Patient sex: M
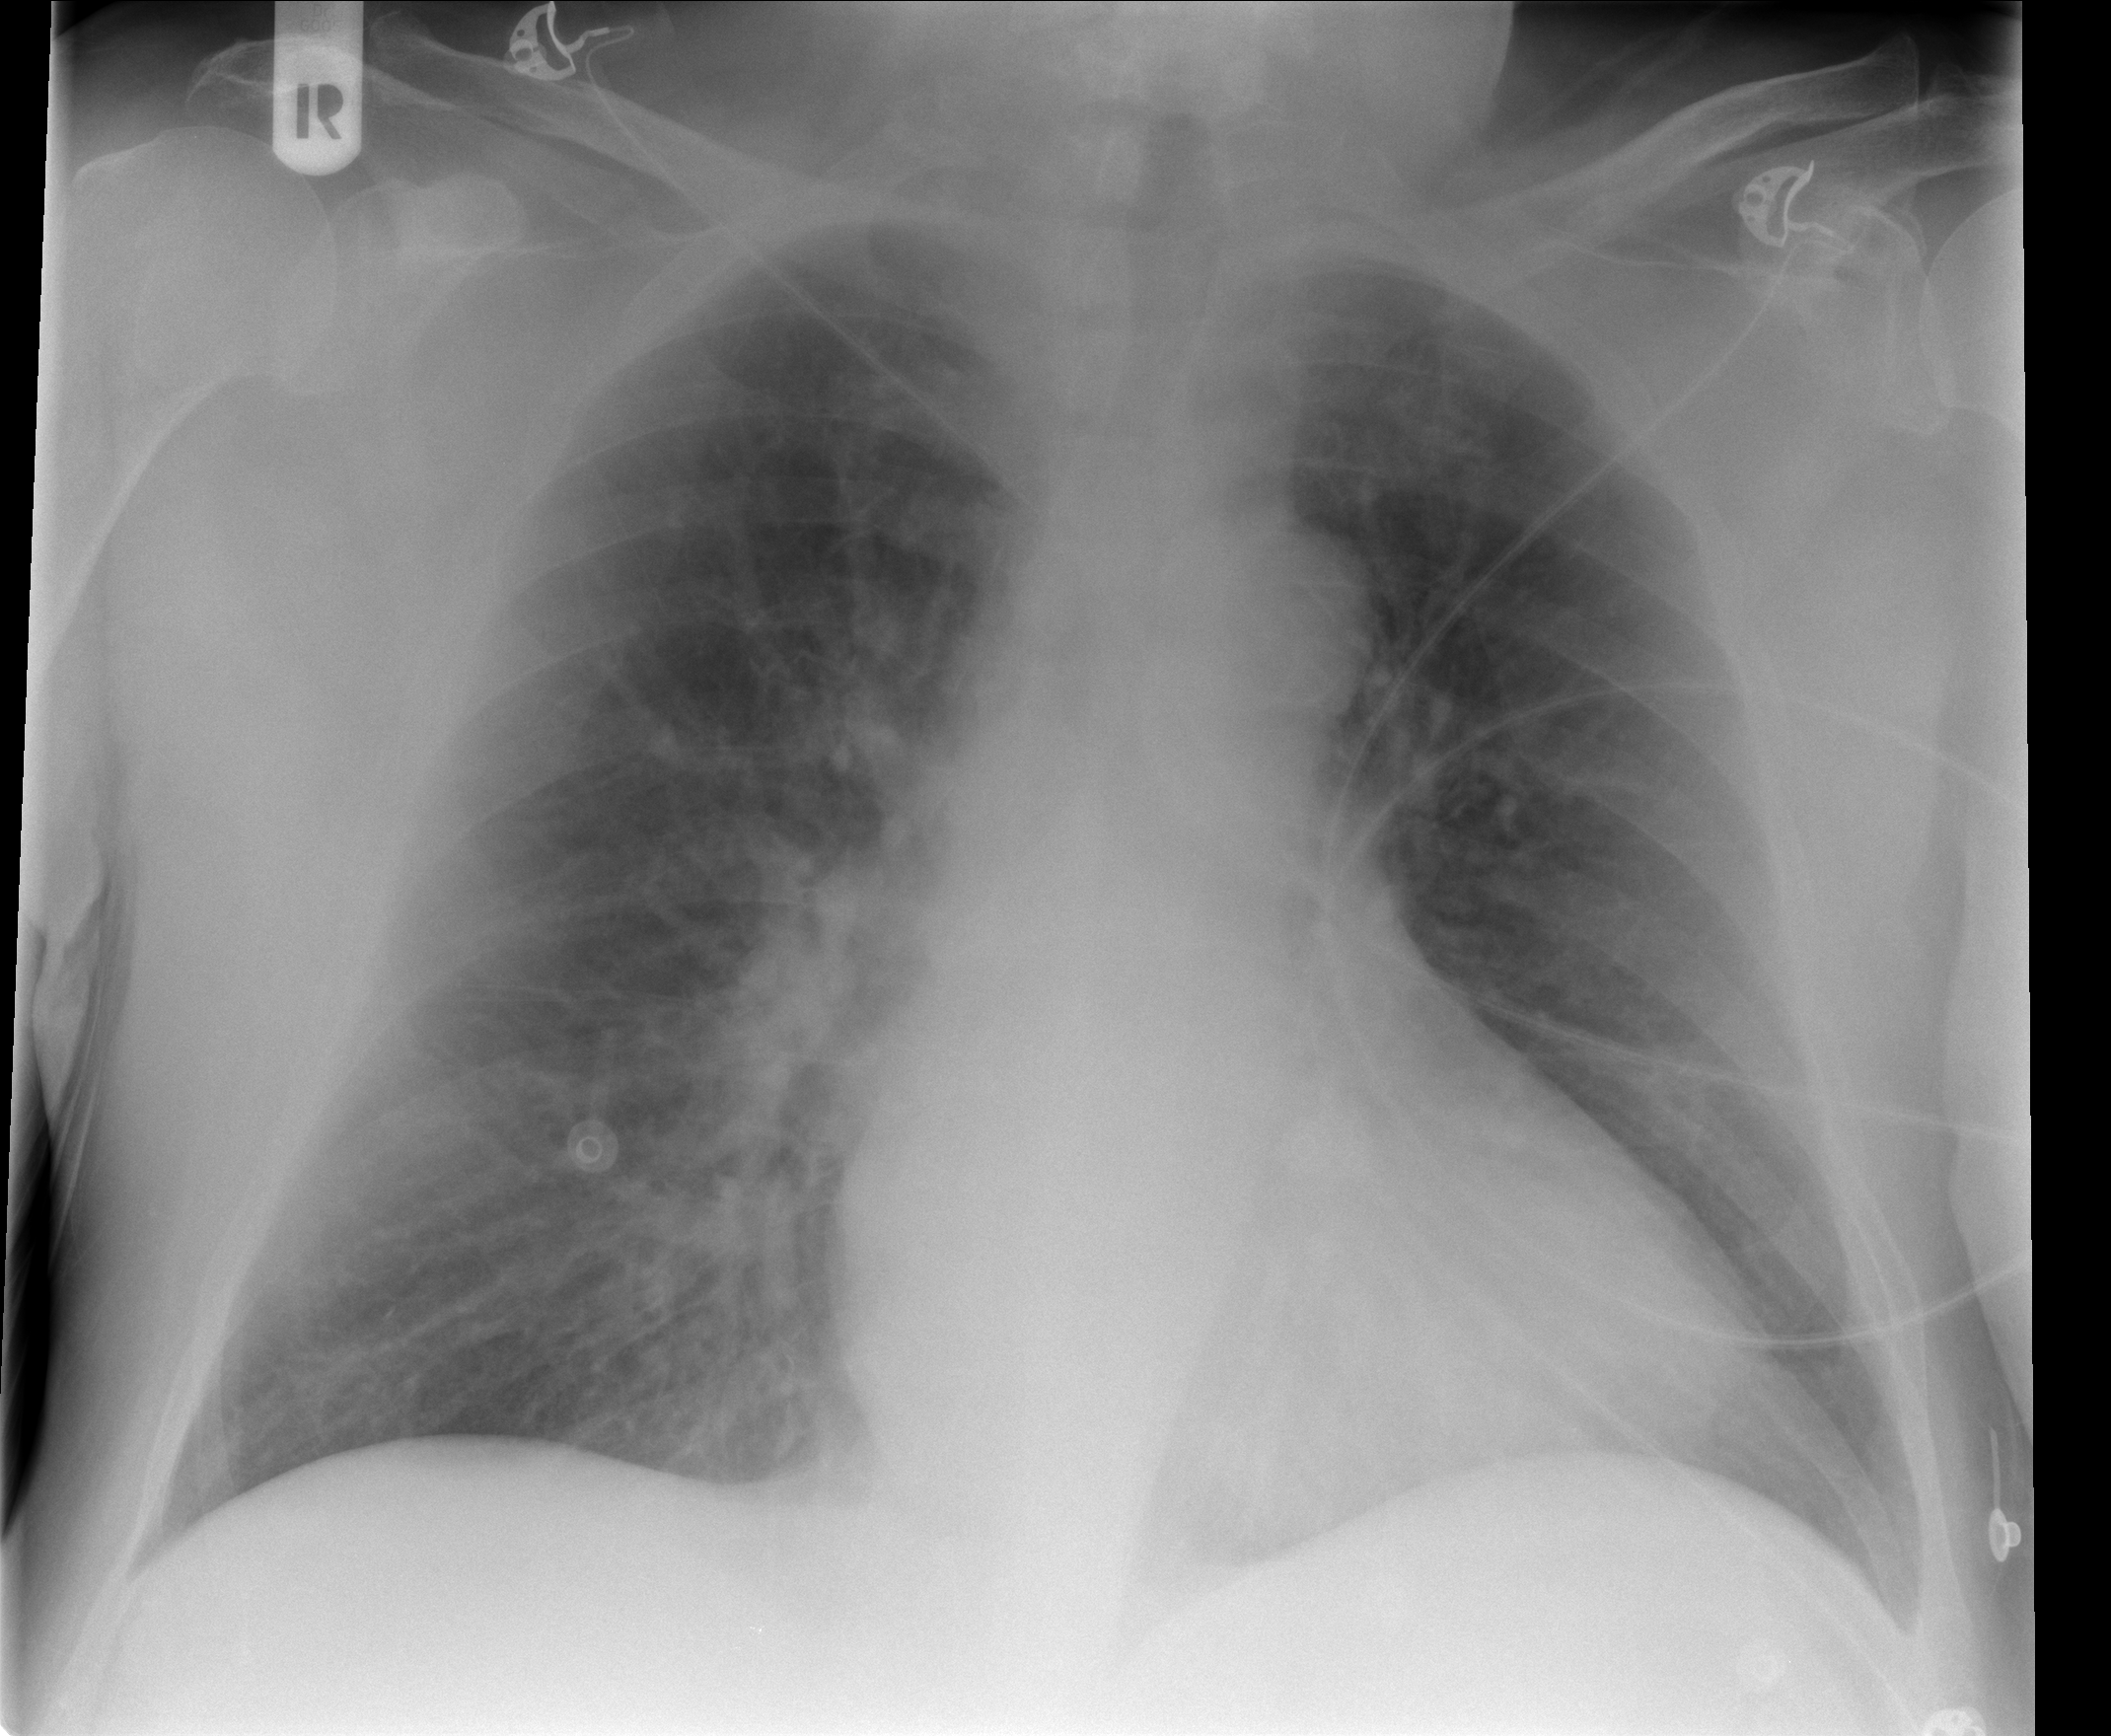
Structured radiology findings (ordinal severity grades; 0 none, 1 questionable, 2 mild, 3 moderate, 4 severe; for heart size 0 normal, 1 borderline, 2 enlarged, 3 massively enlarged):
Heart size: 2
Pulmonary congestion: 2
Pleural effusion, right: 0
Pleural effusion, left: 0
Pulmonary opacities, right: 2
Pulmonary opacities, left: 0
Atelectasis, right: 0
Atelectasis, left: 0